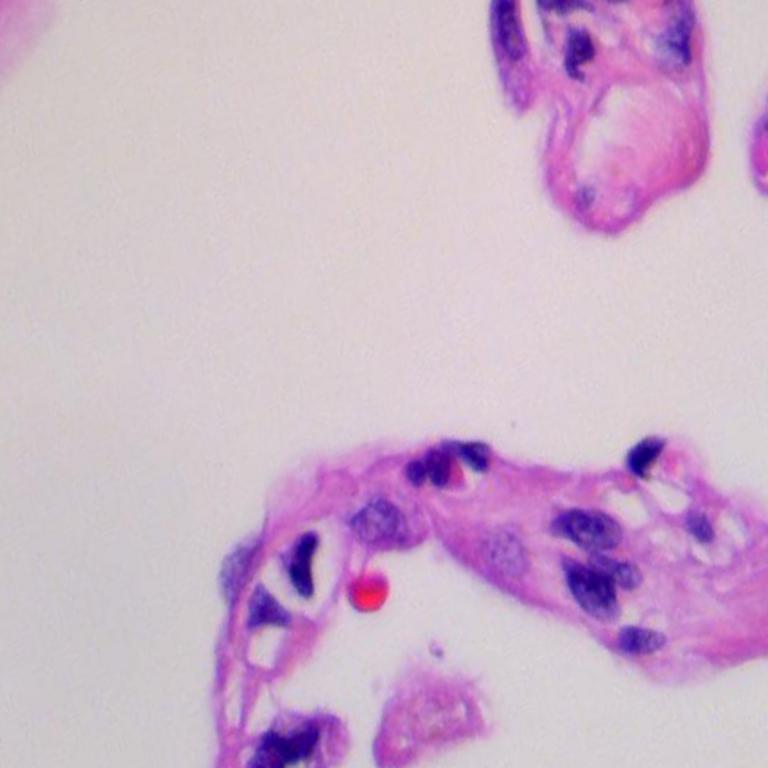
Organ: lung
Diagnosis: benign